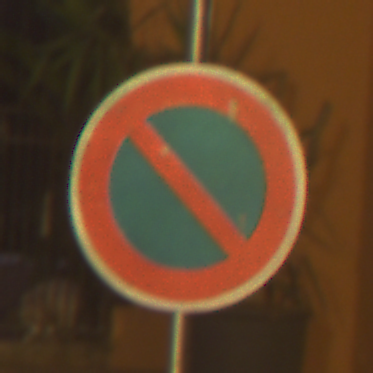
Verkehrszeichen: EingeschraenktesHalteverbot
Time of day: Night
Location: Outdoor (Urban)
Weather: Clear
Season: NotSpecified
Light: Artificial